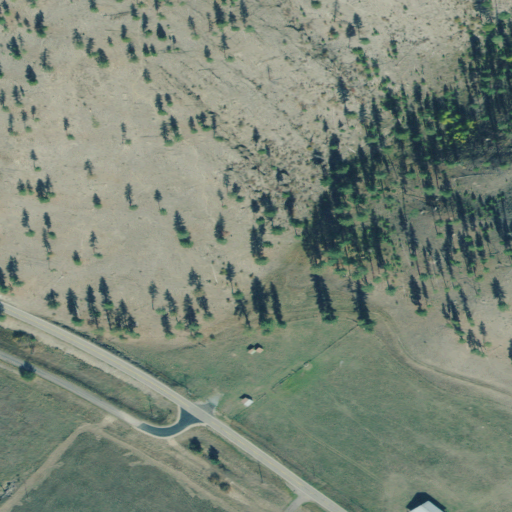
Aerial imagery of valley in Montana named Idaho Gulch containing shrub, grassland, low intensity development, evergreen forest, and open development